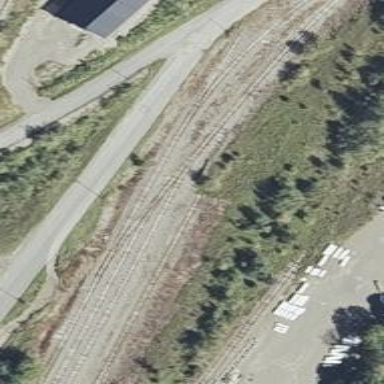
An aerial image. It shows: Railway siding with rails.